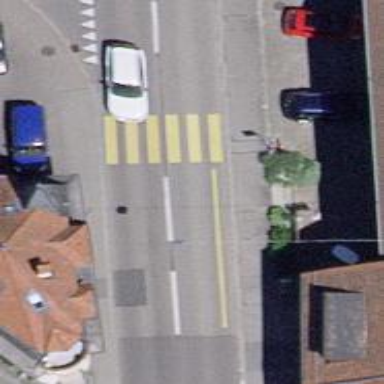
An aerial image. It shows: Marked crossing with zebra stripes on the road.